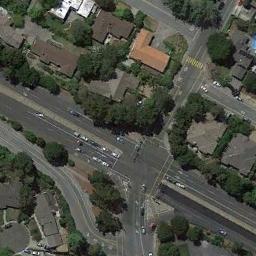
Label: intersection